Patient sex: F
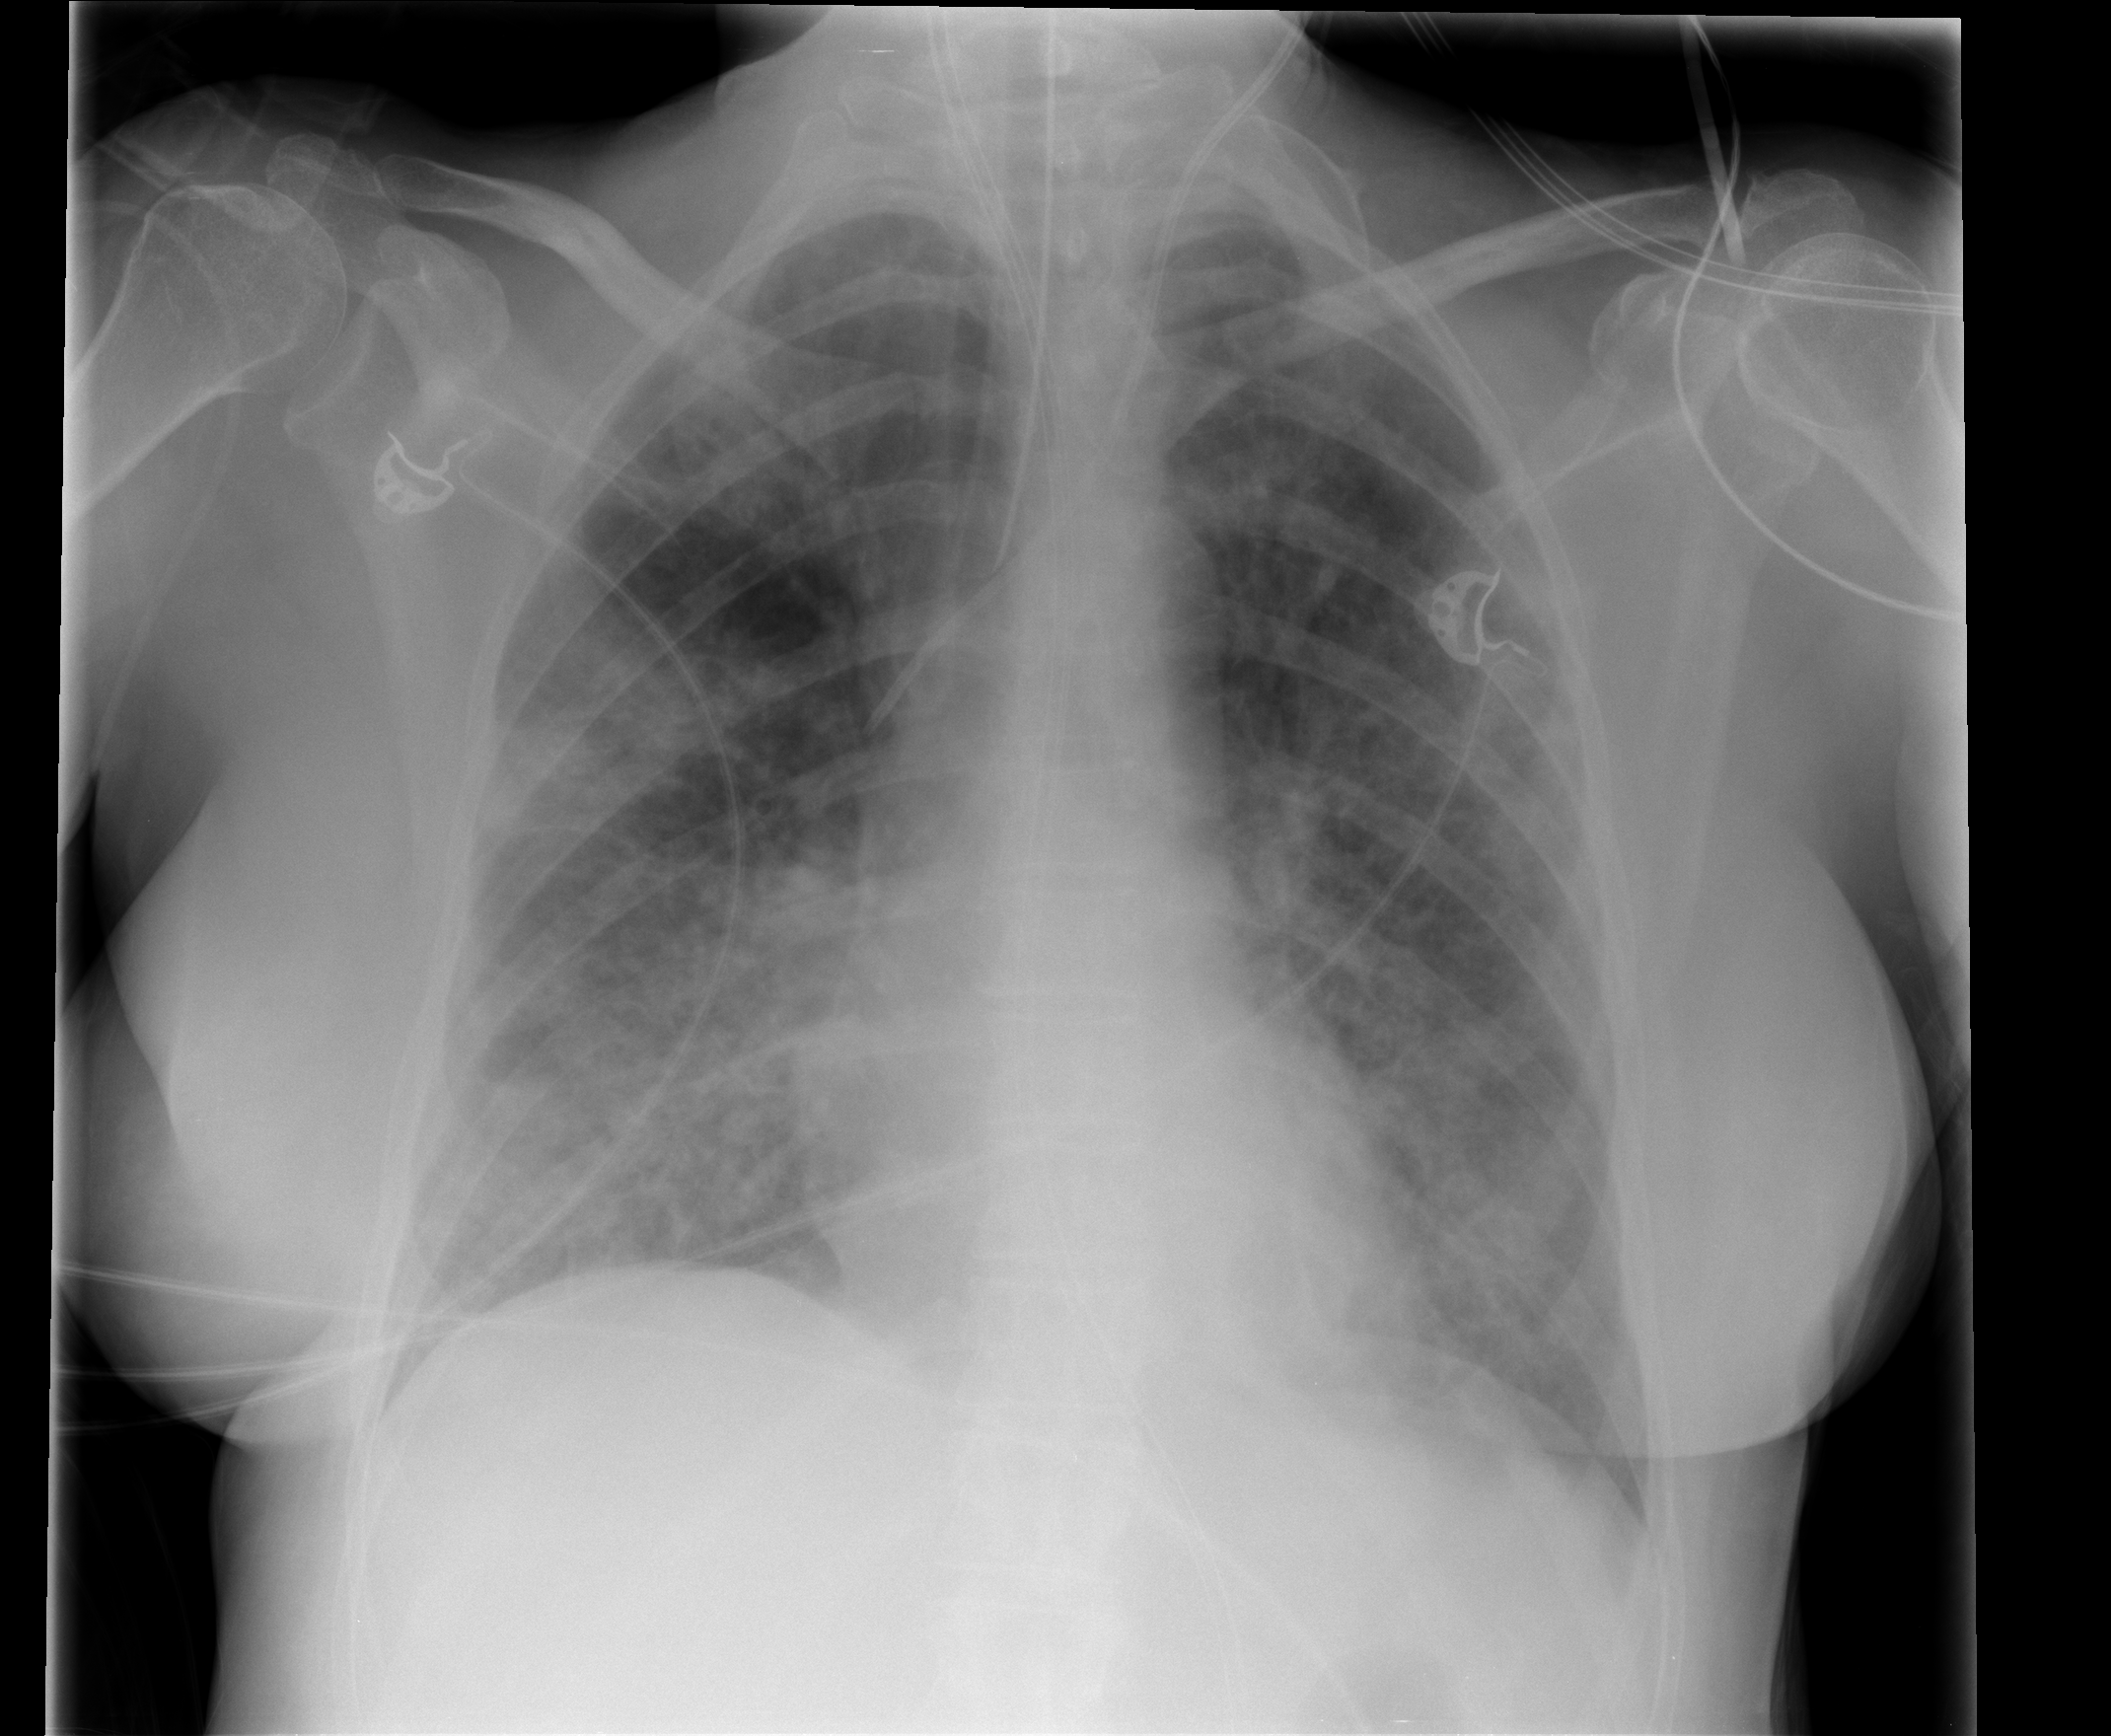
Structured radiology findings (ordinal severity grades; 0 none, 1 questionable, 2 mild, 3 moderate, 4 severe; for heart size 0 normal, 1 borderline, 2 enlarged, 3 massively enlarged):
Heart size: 0
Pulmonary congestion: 0
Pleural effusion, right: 2
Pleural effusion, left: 2
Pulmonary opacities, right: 2
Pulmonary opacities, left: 2
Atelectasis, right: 0
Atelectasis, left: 0